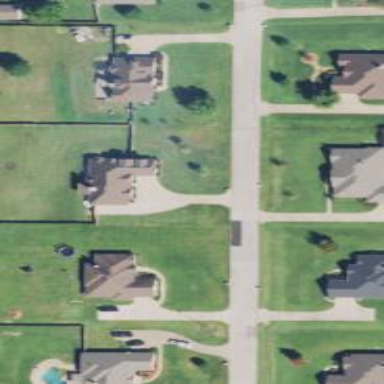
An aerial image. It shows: Driveway.